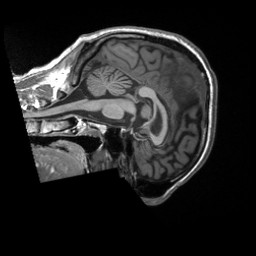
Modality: T1w
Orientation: sagittal
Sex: male
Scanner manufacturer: siemens
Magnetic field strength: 3 T
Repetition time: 2.3 s
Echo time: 0.00226 s